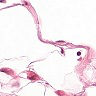
Metastatic tissue present: no